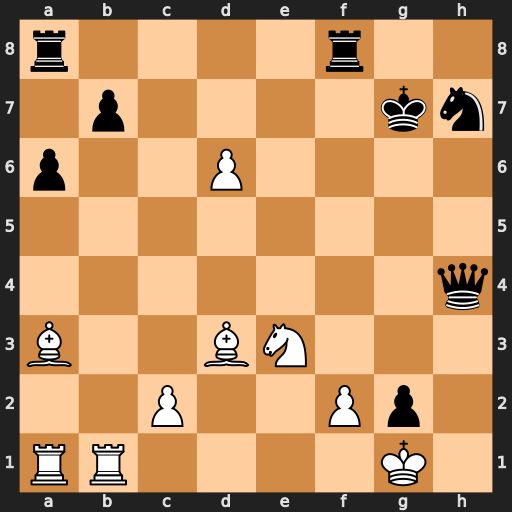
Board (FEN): r4r2/1p4kn/p2P4/8/7q/B2BN3/2P2Pp1/RR4K1
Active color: w
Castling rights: -
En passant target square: -
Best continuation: Rxb7+ Kg8 Bxh7+ Qxh7 Rxh7